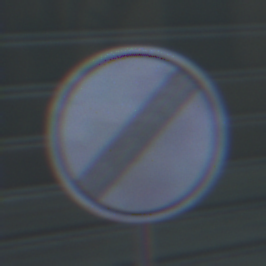
Verkehrszeichen: EndeSaemtlicherBegrenzungen
Umgebung: Outdoor, Urban
Tageszeit: MorningAfternoon
Wetter: PartlyCloudy
Licht: Natural
Jahreszeit: NotSpecified
Kontrast: MediumContrast